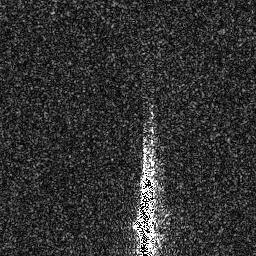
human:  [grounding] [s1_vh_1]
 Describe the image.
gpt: In the satellite image, there is  <ref>1 large ship </ref> <box>[[50, 65, 60, 99, 0]]</box> located at bottom.